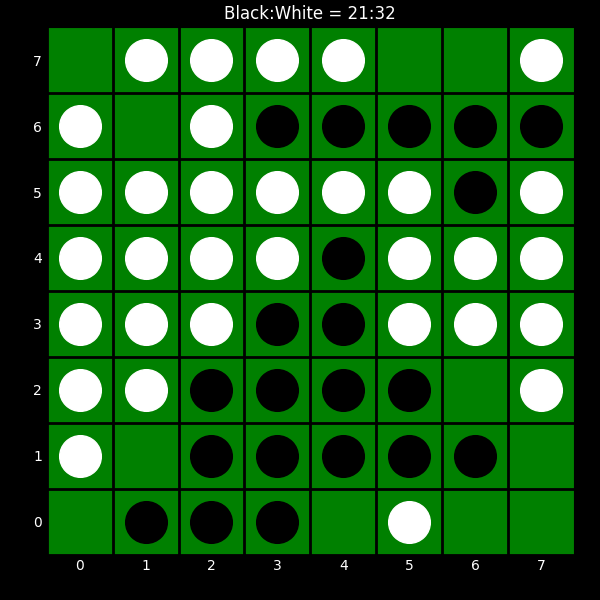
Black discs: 21
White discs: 32